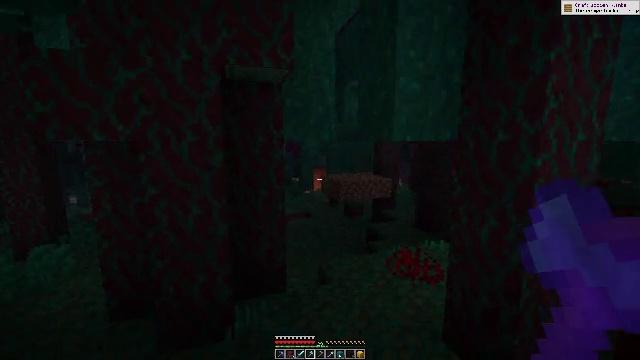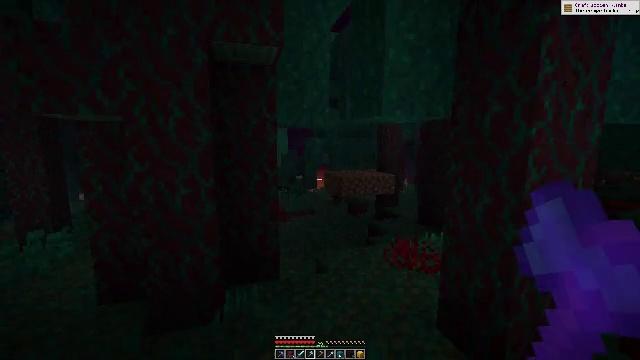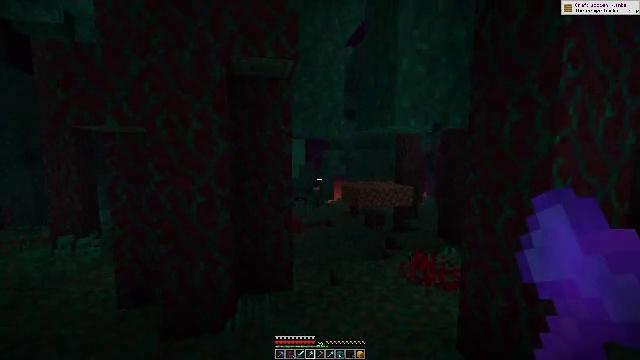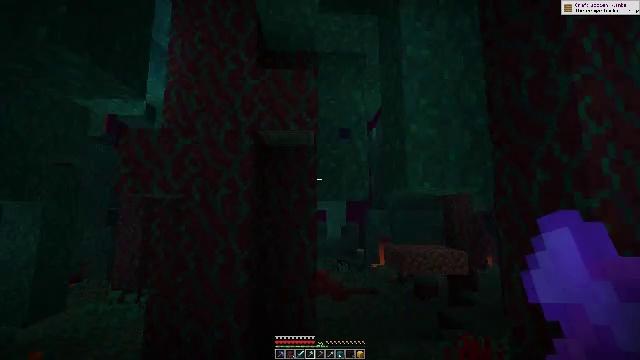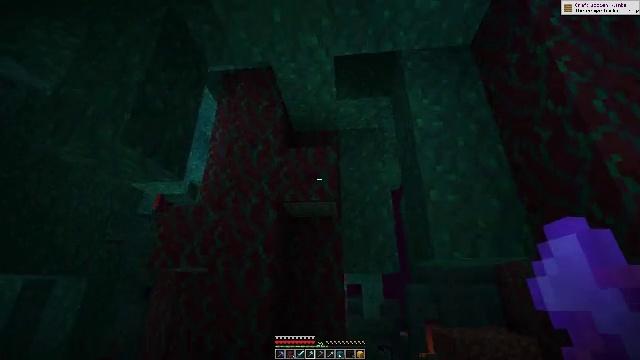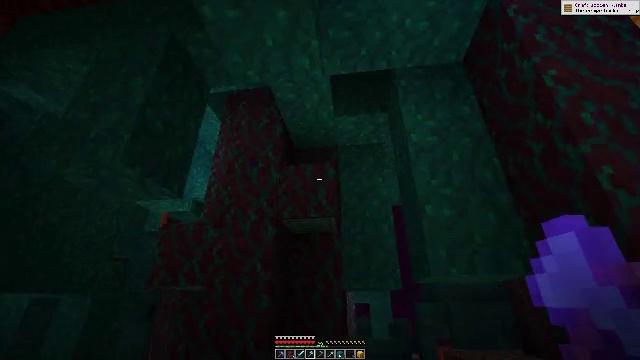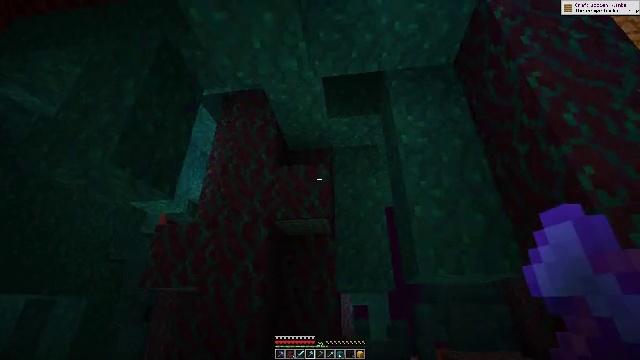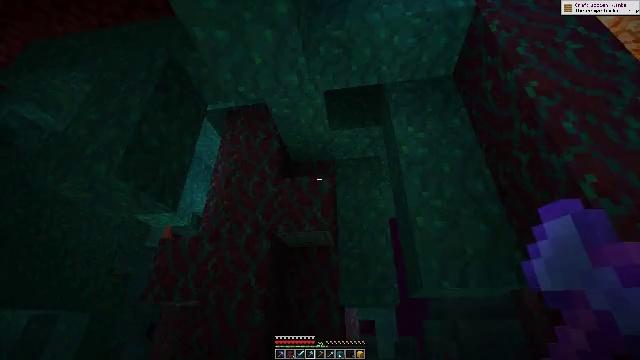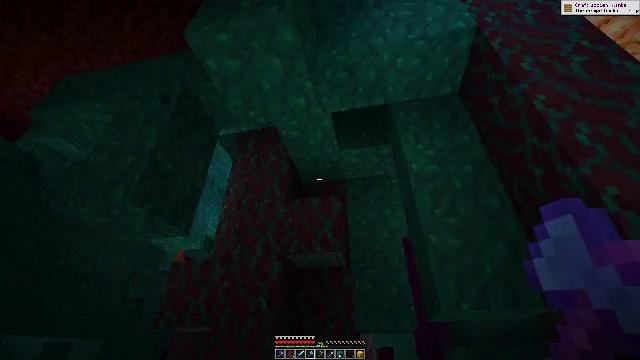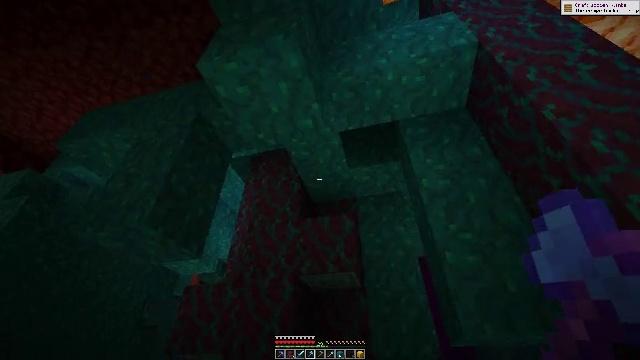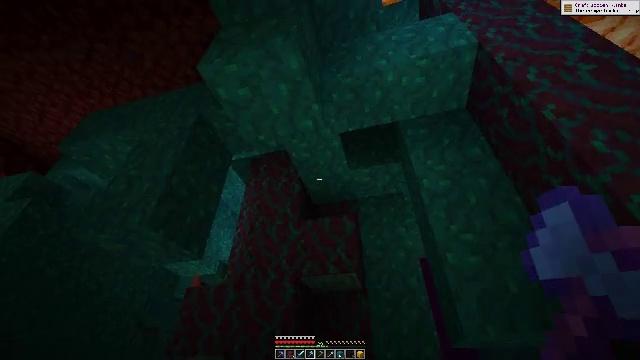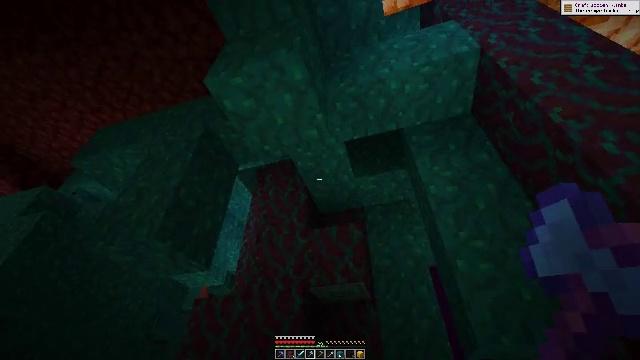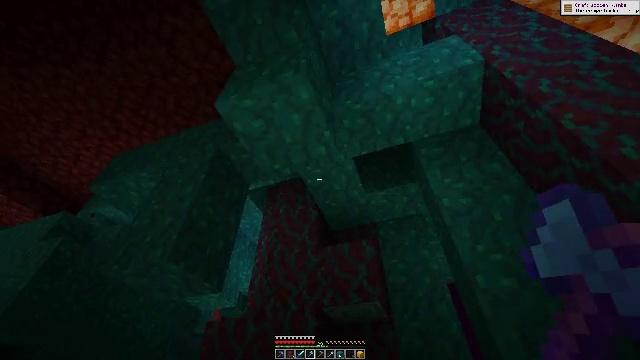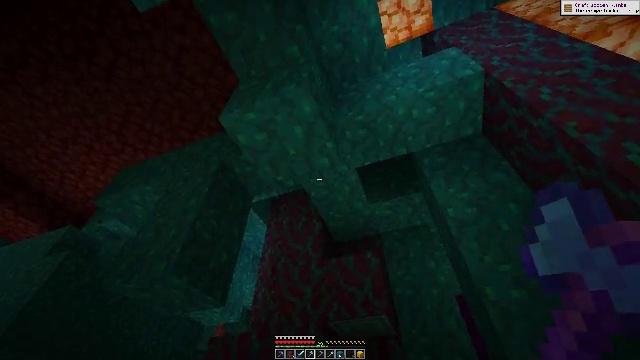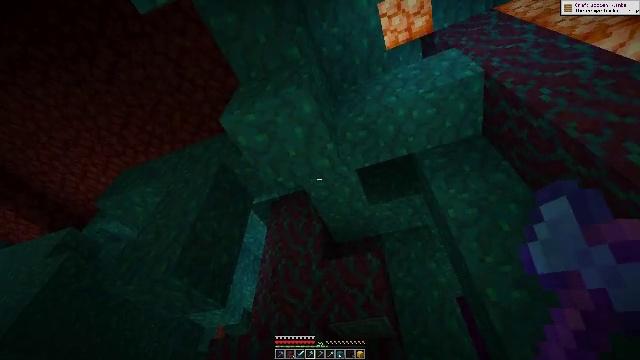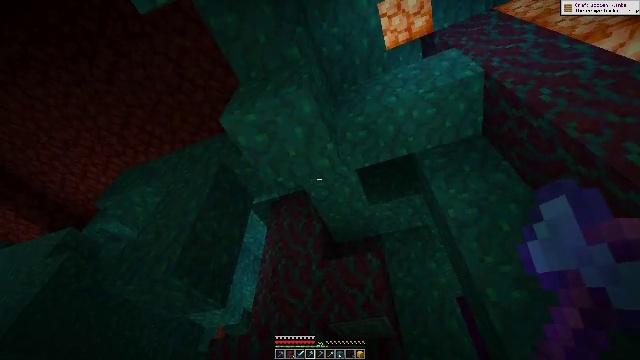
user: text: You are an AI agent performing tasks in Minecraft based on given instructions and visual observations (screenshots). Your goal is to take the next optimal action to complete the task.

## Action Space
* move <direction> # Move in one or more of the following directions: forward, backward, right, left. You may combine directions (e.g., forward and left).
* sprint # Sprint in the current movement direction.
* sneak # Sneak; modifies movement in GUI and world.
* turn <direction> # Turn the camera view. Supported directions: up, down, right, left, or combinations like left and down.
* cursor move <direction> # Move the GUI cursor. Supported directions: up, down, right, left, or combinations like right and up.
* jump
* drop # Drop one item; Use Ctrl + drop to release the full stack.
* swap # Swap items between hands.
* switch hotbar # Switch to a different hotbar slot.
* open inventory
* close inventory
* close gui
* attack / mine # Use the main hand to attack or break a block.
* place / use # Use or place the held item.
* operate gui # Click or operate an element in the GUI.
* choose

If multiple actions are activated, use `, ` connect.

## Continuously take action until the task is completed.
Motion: motion action
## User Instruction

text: Mine the warped stem in the Nether.
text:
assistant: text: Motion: move right, turn left
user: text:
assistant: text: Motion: move right, turn left and up
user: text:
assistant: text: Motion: move right, turn left and up
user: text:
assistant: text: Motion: move right, turn left and up
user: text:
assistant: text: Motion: turn left and up
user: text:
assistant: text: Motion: no_op
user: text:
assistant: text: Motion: turn left and up
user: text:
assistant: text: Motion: turn left and up
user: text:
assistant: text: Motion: turn left and up
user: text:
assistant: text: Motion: no_op
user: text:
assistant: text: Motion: turn left and up
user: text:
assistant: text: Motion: turn left and up
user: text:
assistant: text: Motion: turn left and up
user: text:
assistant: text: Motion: no_op
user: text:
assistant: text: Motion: no_op
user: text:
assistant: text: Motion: no_op
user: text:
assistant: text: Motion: no_op
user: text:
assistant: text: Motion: no_op
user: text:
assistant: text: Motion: turn left and up
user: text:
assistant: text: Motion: turn left and up
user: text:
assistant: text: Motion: turn left and up
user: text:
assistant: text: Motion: turn left and up
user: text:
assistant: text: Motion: turn up
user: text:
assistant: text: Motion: no_op
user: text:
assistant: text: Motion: no_op
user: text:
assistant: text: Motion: no_op
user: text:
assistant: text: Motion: no_op
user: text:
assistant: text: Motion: no_op
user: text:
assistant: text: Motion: turn right and down
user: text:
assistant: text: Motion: turn right and down